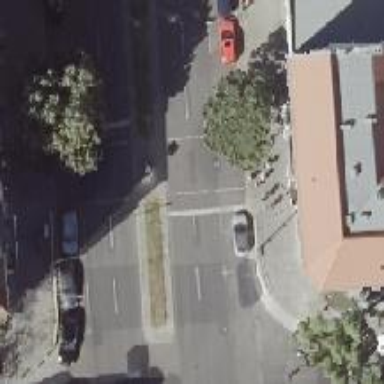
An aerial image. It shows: Footway crossing with traffic signals and island.